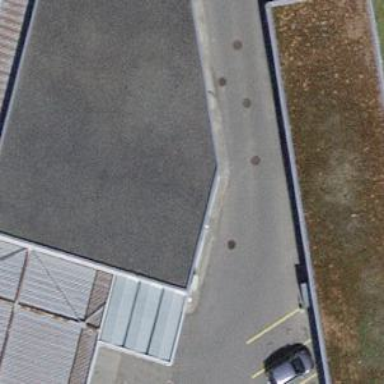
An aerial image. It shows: Kiosk.